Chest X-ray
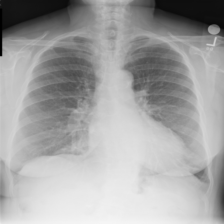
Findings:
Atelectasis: negative
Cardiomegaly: positive
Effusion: negative
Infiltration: negative
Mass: negative
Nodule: positive
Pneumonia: negative
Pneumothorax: negative
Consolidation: negative
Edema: negative
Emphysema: negative
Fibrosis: negative
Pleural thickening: negative
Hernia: negative